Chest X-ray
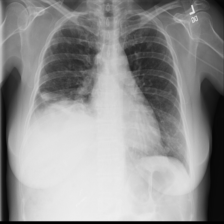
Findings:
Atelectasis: positive
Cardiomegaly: negative
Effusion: positive
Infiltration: positive
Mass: negative
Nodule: negative
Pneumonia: negative
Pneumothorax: negative
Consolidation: negative
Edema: negative
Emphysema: negative
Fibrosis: negative
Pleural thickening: negative
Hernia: negative